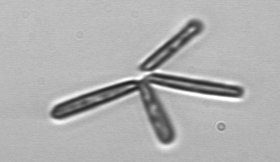
Label: Thalassionema